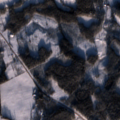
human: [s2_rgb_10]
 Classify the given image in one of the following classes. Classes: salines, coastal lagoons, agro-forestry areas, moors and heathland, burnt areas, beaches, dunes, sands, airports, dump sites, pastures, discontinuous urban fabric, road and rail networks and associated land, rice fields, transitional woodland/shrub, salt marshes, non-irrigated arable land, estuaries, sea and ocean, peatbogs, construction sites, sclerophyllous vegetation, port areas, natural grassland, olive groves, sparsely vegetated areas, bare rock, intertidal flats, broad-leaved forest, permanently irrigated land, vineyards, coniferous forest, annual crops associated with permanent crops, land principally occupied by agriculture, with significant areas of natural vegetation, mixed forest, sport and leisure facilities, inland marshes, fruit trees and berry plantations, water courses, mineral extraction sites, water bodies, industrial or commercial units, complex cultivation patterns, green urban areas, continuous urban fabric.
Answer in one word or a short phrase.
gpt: land principally occupied by agriculture, with significant areas of natural vegetation, coniferous forest, transitional woodland/shrub